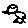
Label: bird